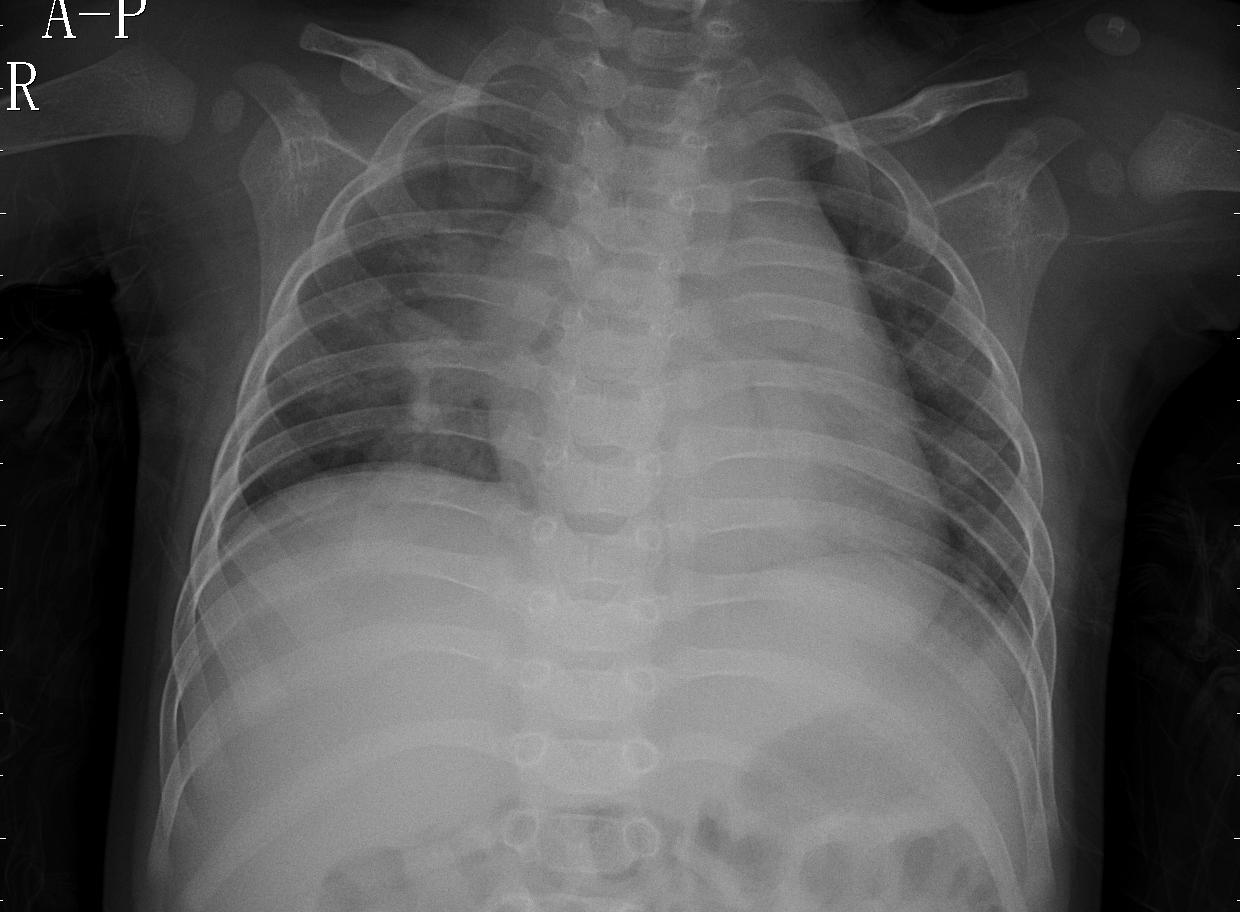
Diagnosis: PNEUMONIA